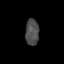
Tissue: lung
Cell type: Myeloid cells
Senescence score: 0.2304
Nuclear area (px): 345
Mean DAPI intensity: 77.417